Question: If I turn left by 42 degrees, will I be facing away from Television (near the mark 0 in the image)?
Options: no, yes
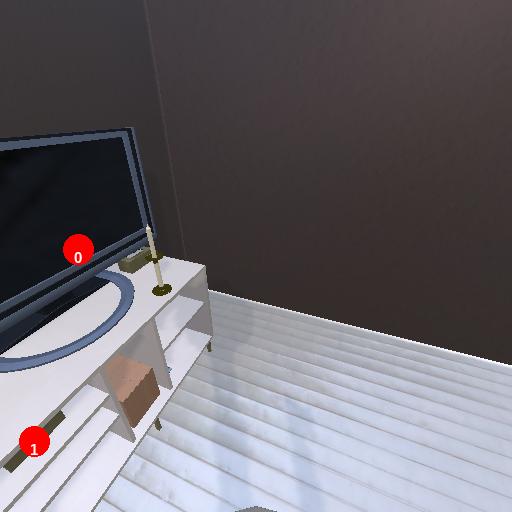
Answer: no